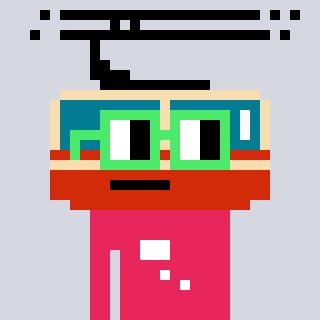
a pixel art character with square light green glasses, a tram wagon-shaped head and a redpinkish-colored body on a cool background